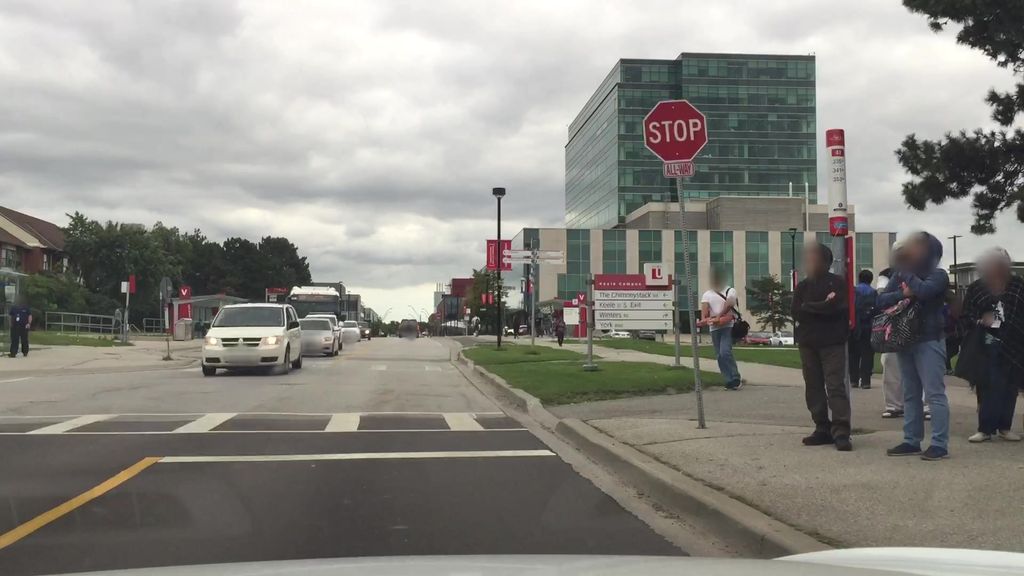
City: toronto